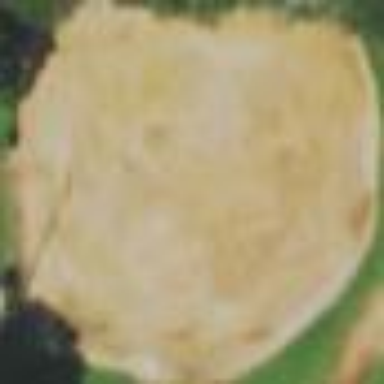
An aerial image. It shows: Baseball pitch for leisure and sports activities.